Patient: sex M, age 64
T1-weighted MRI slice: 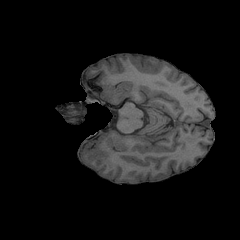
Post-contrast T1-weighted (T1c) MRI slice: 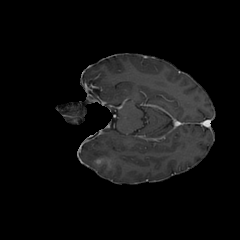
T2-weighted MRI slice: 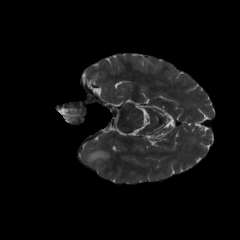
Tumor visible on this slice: yes
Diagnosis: Glioblastoma, IDH-wildtype
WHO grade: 4